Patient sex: F
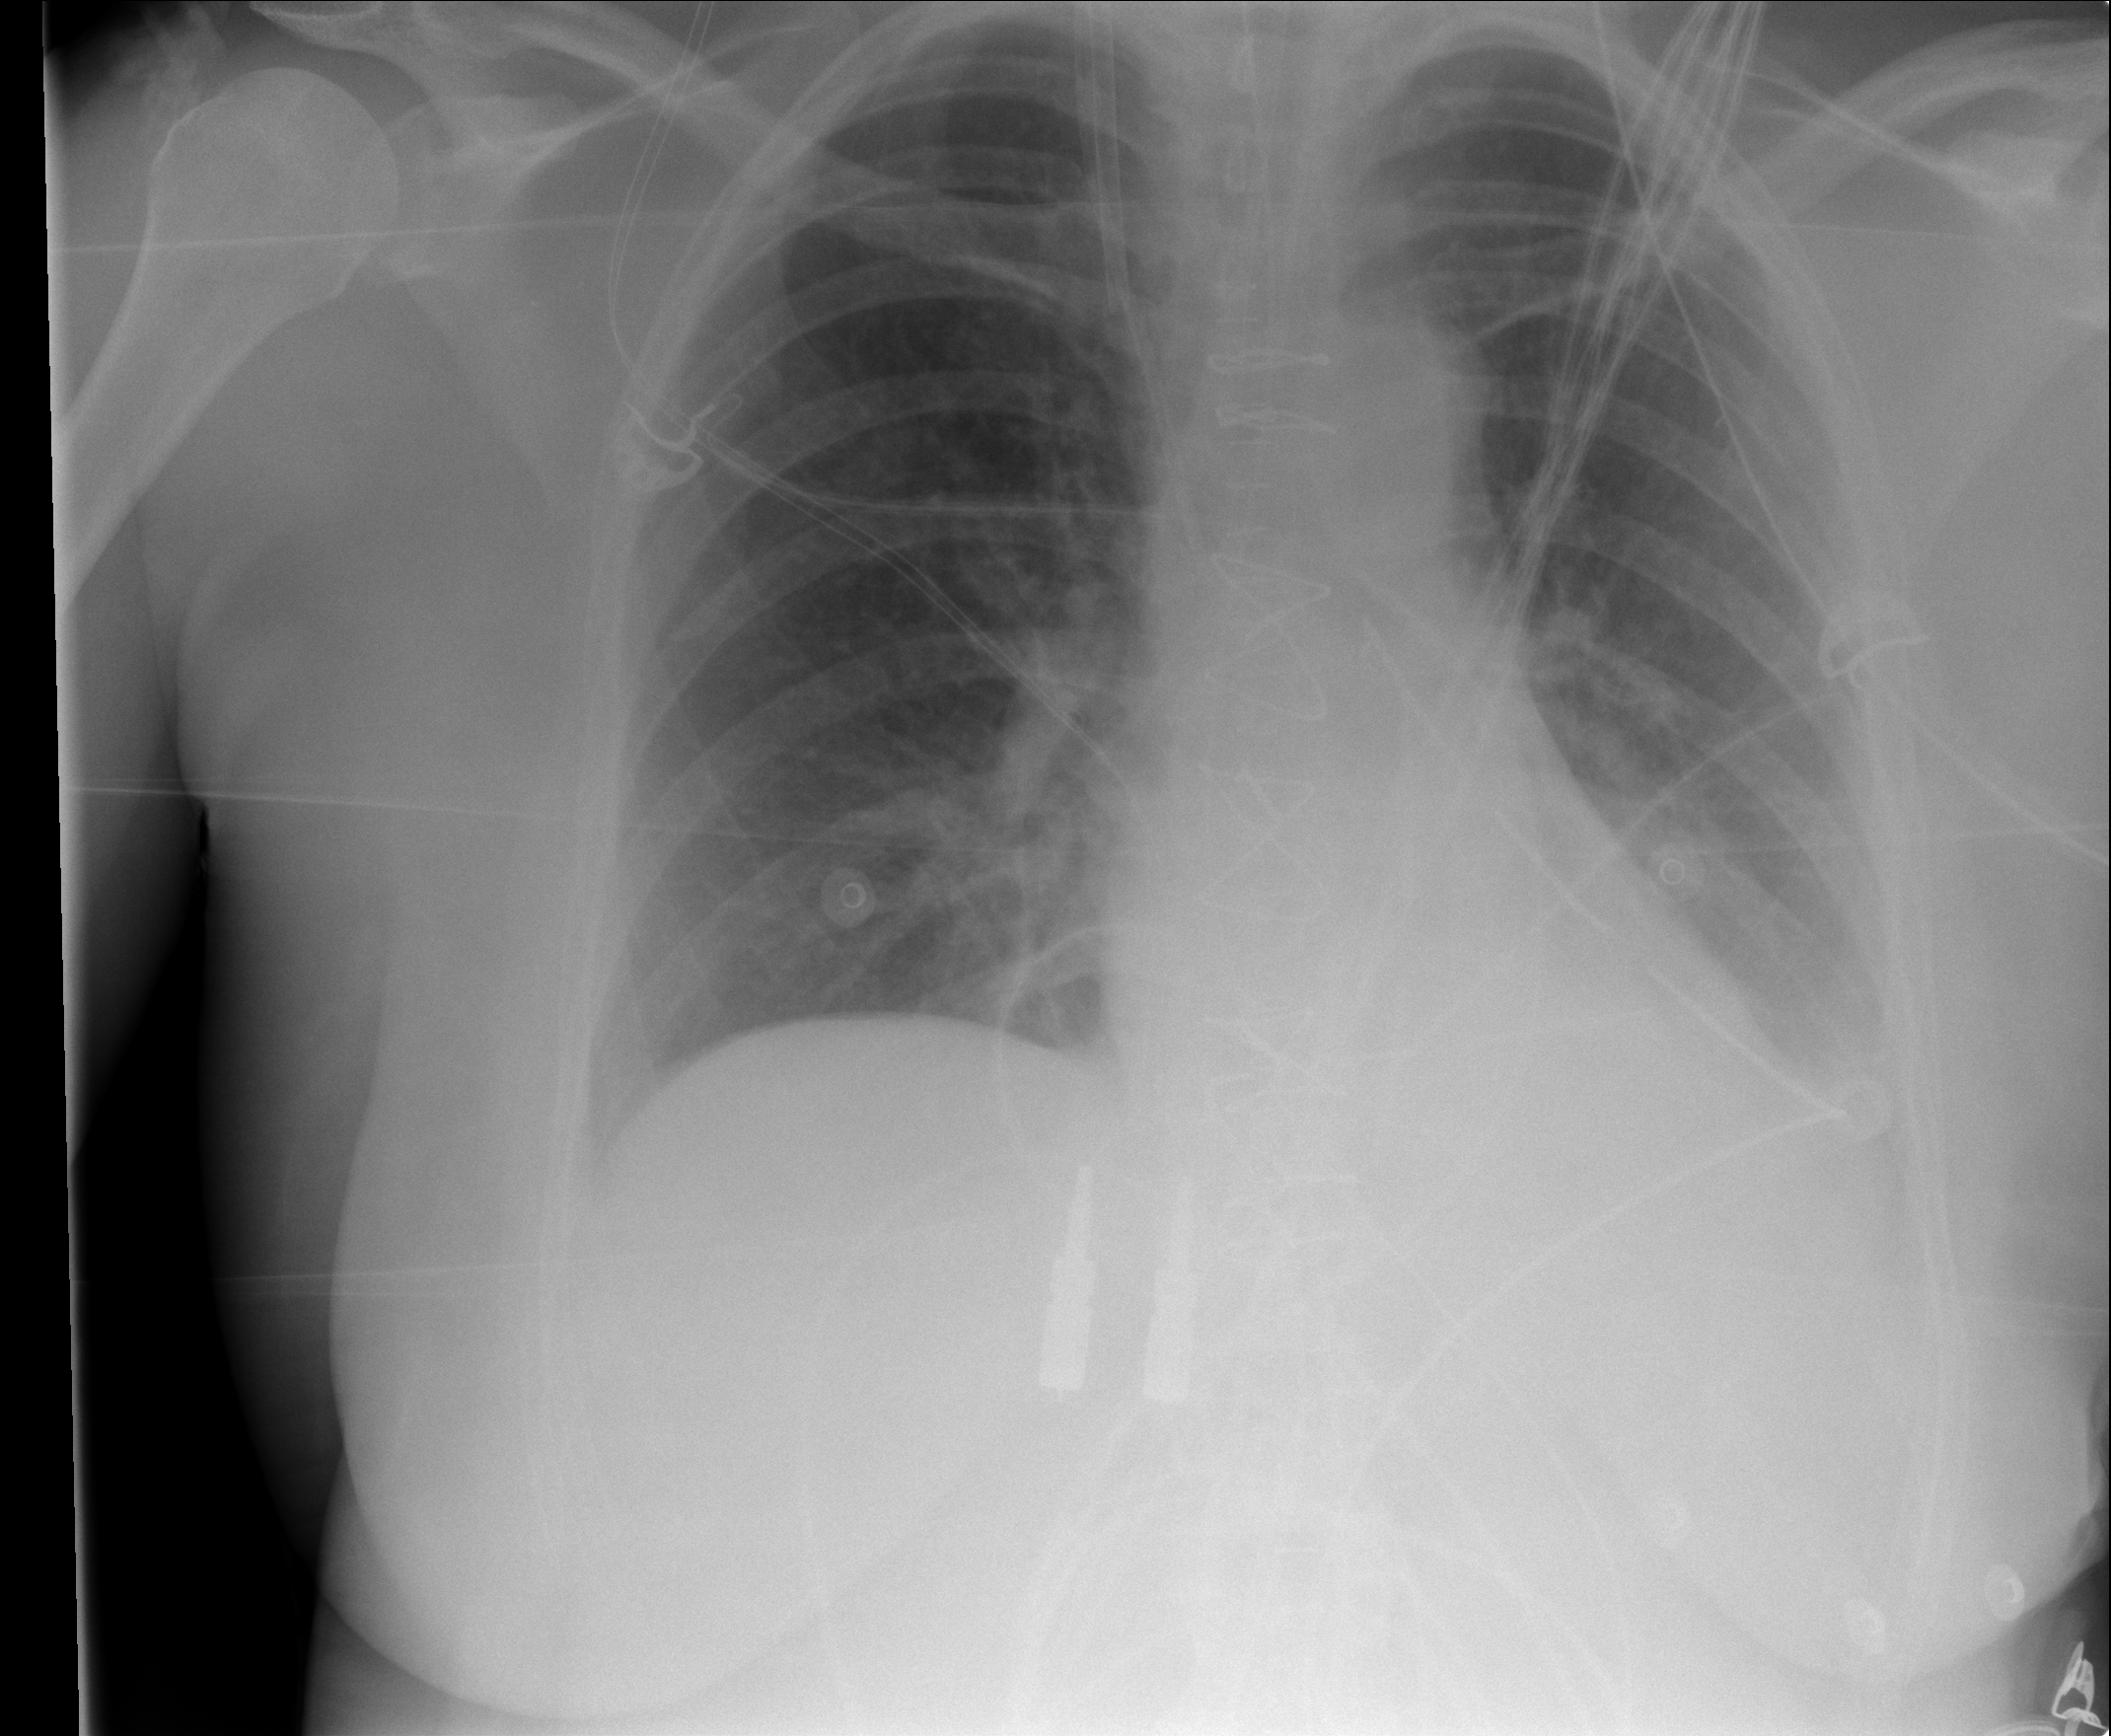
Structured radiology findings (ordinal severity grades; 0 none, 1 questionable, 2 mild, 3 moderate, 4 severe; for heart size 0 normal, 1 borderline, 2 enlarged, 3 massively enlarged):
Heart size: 0
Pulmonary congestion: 1
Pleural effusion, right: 0
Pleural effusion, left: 1
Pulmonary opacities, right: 0
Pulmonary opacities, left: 0
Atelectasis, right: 0
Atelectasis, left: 2